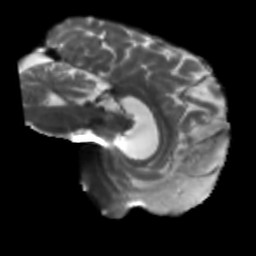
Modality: T2w
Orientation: sagittal
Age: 56
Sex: male
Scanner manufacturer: siemens
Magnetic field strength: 3 T
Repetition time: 5.25 s
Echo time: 0.08 s